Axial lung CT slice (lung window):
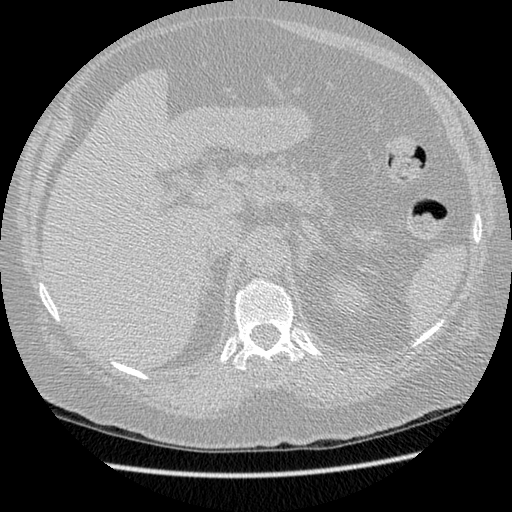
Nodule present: no